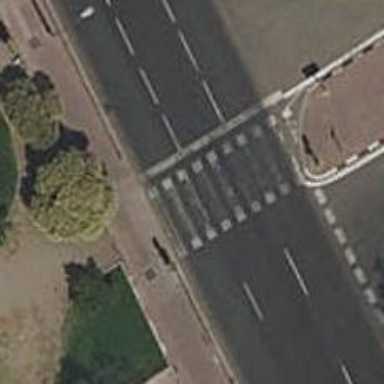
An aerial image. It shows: Road with traffic signals at crossing.